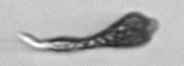
Label: Euglena